Field crop: maize
Growth stage: 2
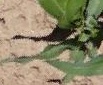
Species: maize